Interaction volume radius: 10 \u00c5
Interaction volume height: 10 \u00c5
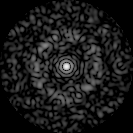
Disorder parameter: 0.8387